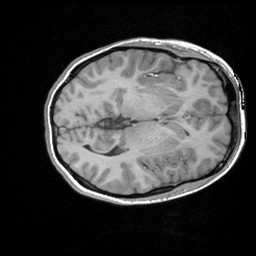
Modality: T1w
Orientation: axial